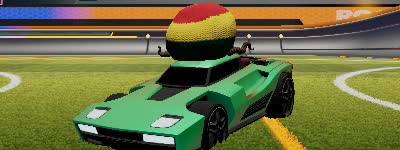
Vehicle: breakout